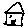
Label: house